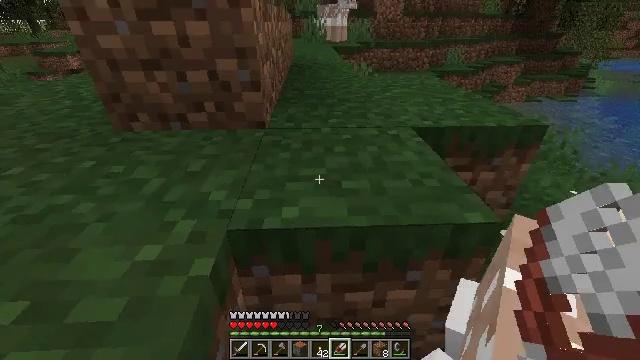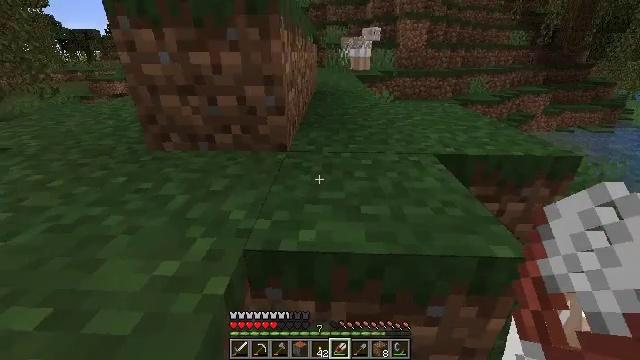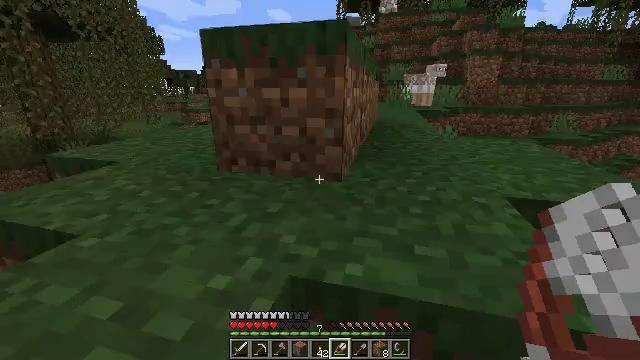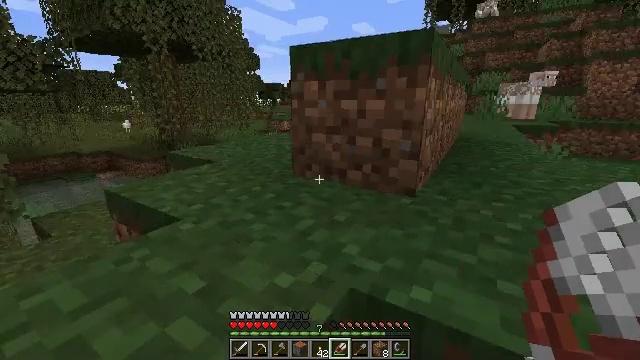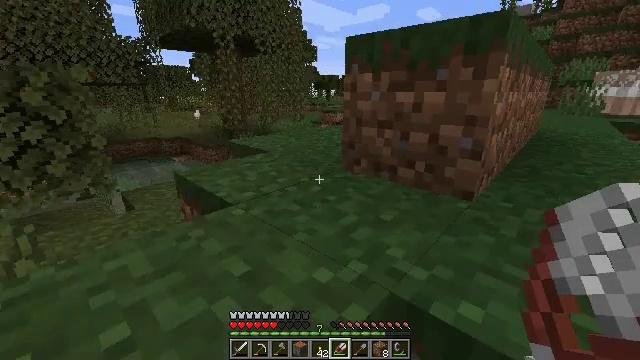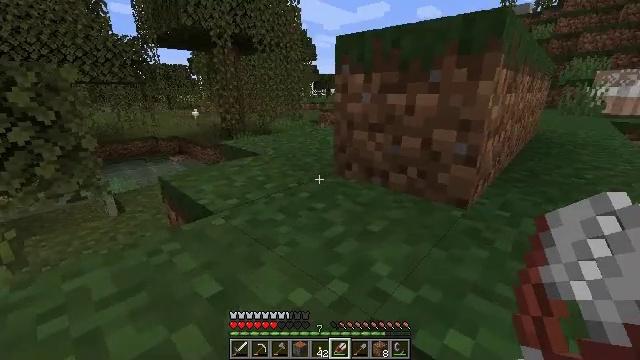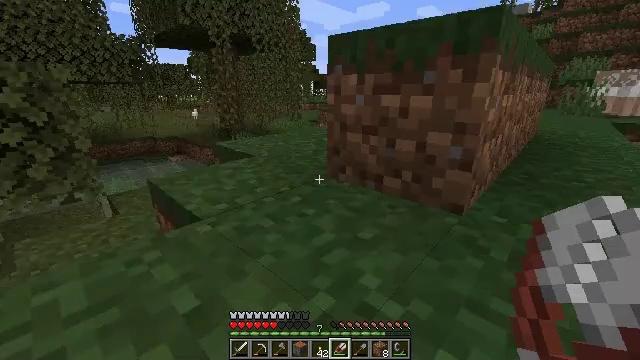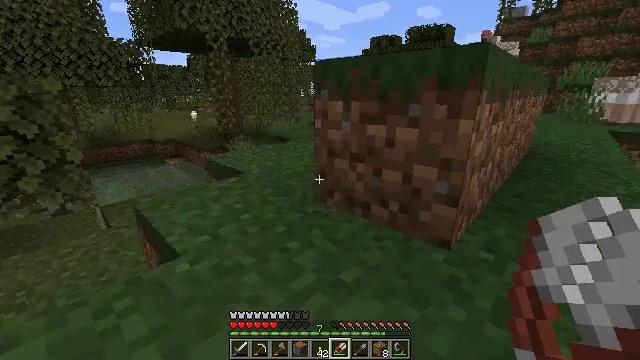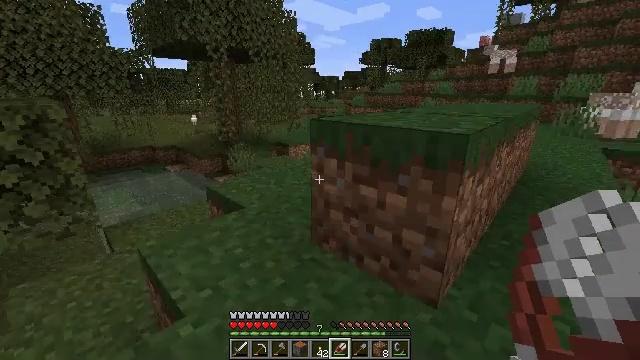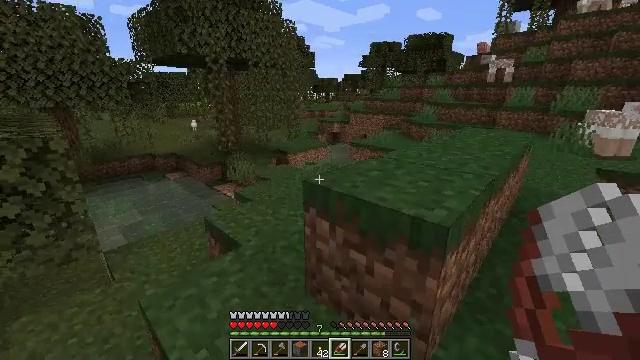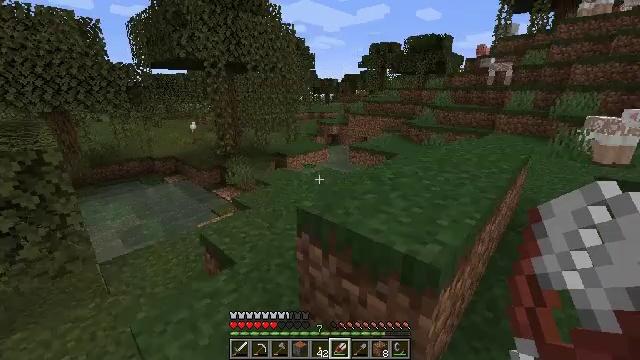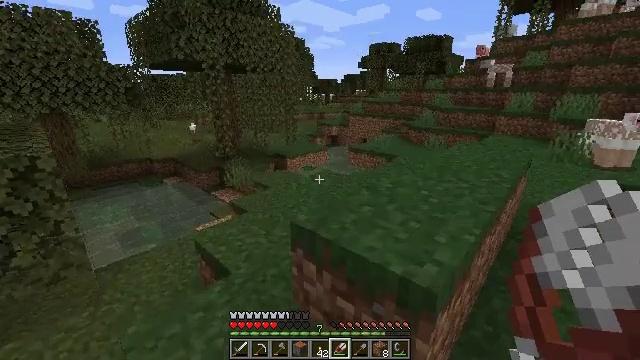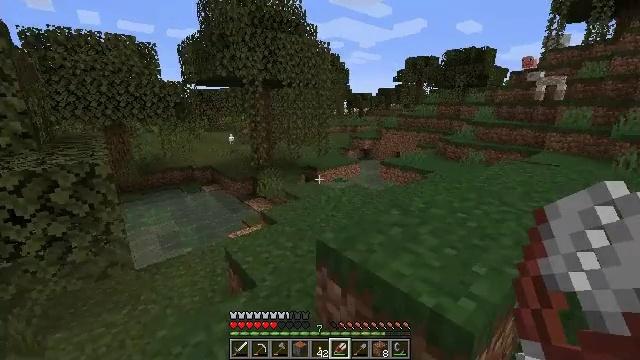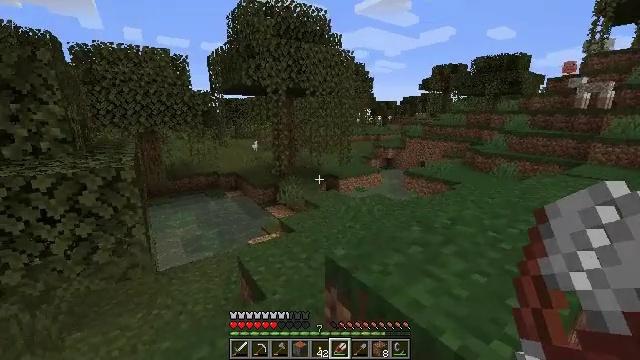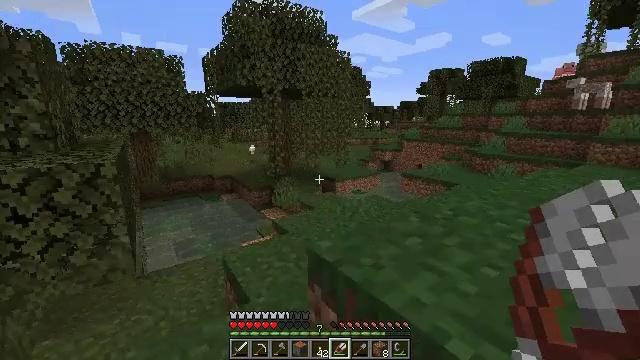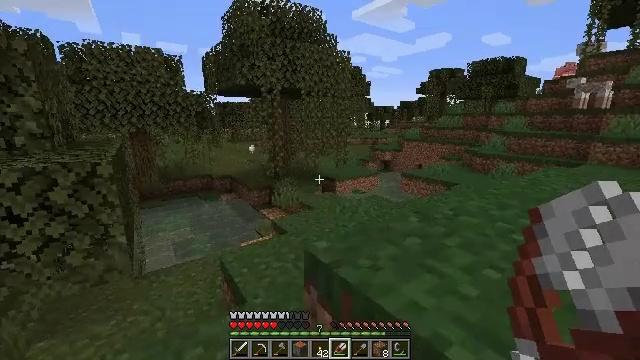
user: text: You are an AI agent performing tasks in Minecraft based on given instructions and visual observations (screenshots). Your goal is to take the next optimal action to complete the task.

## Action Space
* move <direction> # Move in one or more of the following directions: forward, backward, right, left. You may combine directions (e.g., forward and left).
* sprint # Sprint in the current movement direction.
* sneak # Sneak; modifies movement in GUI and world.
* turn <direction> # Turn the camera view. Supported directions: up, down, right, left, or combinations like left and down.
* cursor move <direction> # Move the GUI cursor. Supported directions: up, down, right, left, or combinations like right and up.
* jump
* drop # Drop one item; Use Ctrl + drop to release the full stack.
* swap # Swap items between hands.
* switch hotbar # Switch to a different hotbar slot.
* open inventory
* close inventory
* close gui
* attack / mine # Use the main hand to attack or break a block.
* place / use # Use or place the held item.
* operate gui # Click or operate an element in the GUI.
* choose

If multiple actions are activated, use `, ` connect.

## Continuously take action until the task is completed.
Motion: motion action
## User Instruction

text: Remove shears from the inventory.
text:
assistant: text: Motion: turn left and up
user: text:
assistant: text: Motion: turn left and up
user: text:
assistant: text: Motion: turn left and up
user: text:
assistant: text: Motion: move forward, turn left and down
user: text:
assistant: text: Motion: move forward
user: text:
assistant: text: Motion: move forward
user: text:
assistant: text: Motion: move forward, jump
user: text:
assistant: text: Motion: move forward, jump
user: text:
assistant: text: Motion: move forward, jump
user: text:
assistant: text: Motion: move forward, jump
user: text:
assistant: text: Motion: move forward, jump
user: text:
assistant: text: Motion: move forward, turn left and up
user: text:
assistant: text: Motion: move forward, turn left and up
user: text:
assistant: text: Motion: move forward, turn up
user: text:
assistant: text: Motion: move forward
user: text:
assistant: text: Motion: move forward
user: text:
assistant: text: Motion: move forward
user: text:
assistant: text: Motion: move forward
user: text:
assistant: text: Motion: move forward
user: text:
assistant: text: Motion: move forward
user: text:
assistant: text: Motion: move forward
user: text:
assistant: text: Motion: move forward
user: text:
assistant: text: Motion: move forward
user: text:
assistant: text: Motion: move forward
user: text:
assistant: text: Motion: move forward
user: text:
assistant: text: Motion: move forward
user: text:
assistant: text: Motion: move forward
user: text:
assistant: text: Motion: move forward
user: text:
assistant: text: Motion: move forward
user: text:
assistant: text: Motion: move forward